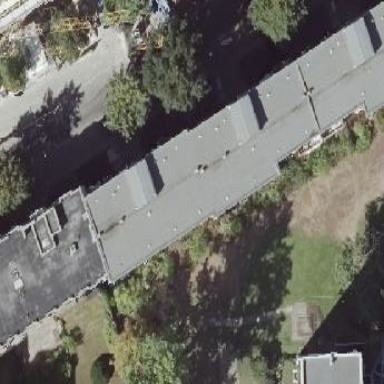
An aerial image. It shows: Flat-roofed apartment building.